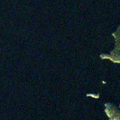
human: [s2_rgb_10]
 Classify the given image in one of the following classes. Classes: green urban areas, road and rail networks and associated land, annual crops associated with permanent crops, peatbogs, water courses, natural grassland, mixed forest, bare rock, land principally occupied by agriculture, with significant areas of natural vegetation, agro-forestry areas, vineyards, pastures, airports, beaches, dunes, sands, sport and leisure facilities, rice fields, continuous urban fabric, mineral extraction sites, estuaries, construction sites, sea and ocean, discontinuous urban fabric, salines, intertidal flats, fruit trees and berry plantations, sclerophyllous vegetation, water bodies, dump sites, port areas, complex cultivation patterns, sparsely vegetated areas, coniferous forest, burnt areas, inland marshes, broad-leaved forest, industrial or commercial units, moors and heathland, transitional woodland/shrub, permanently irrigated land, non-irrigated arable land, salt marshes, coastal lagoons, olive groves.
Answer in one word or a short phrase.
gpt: coniferous forest, water bodies